Question: I'm trying to let the gridview auto-select the first row of data upon page load. However, in the gridview, it shows that the first row is being highlighted

but no data is being displayed in my textbox. The data only appears when i click the select button in my gridview again.
This is how i added the auto-select gridview row in my page load
'''
protected void Page_Load(object sender, EventArgs e)
{
if (!IsPostBack)
{
gvnric.SelectedIndex = 0;
}
}
'''
This is how i get my data from my gridview to my textbox
'''
protected void gvnric_SelectedIndexChanged(object sender, EventArgs e)
{
Session["nric"] = gvnric.SelectedRow.Cells[1].Text;
SqlConnection con = new SqlConnection(ConfigurationManager.ConnectionStrings["ConnectionString"].ConnectionString);
con.Open();
SqlCommand cm = new SqlCommand("Select fullname, contact, address, email From MemberAccount Where nric = '" + Session["nric"] + "'", con);
SqlDataReader dr;
dr = cm.ExecuteReader();
if (dr.Read())
{
txtFullName.Text = dr["fullname"].ToString();
txtAddress.Text = dr["contact"].ToString();
txtContact.Text = dr["address"].ToString();
txtEmail.Text = dr["email"].ToString();
}
con.Close();
Image1.Attributes["src"] = "MemberNricCard.aspx?";
Image1.Attributes["height"] = "200";
Image1.Attributes["width"] = "200";
}
'''
But what could possibly caused the data not to be displayed when the first row already being selected upon page load.
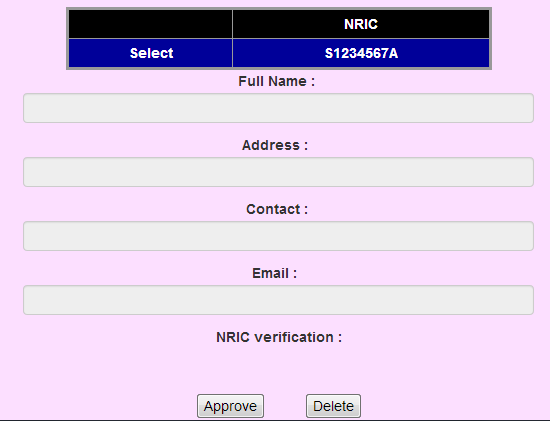
Answer: You can just call your gridview code in the page load
'''
protected void Page_Load(object sender, EventArgs e)
{
if (!IsPostBack)
{
gvnric.SelectedIndex = 0;
gvnric_SelectedIndexChanged(this, EventArgs.Empty);
}
}
'''